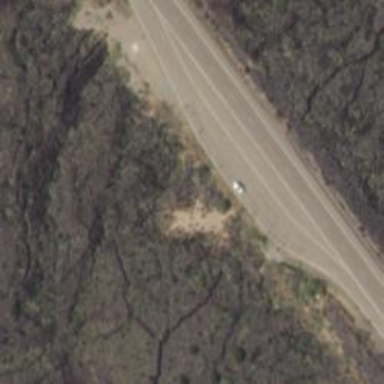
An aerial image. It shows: Rest area along the road.